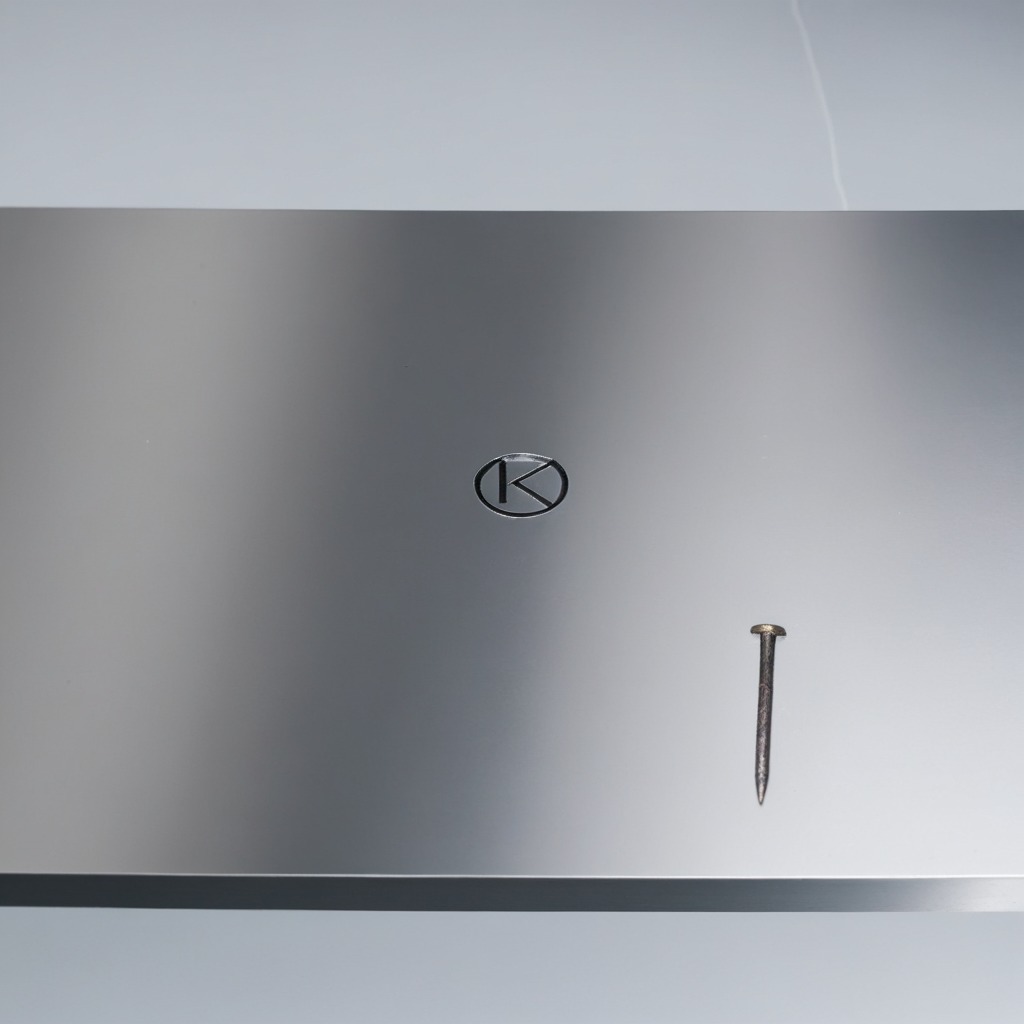
A nail is lying on a stainless steel table.